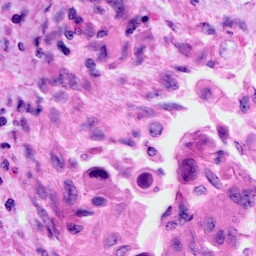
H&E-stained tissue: Cervix